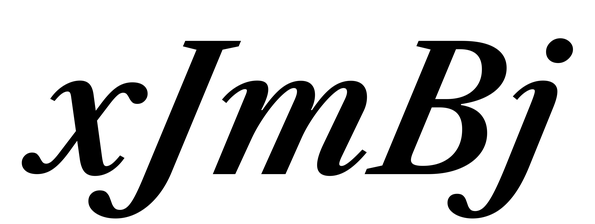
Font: LibreCaslonText-Italic_SemiBold_Italic